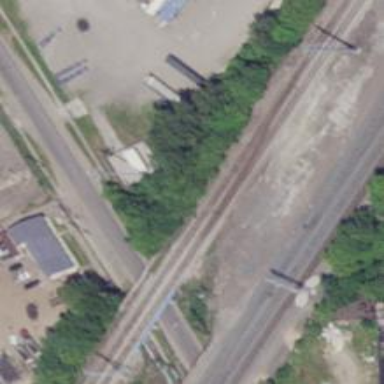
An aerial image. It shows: Railway bridge.